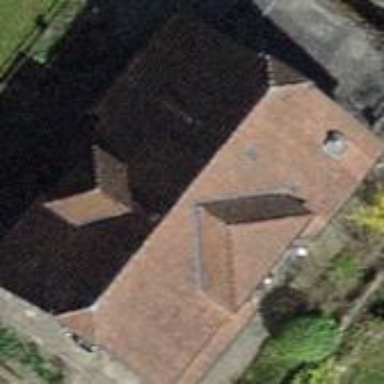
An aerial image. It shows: Building with tiled roof.